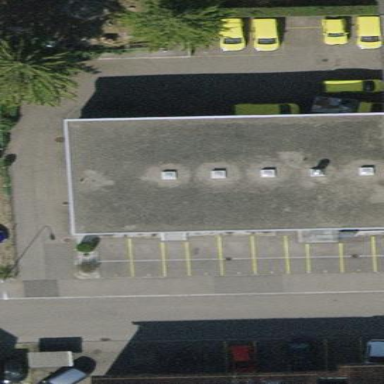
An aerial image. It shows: Flat-roofed office building with white exterior.